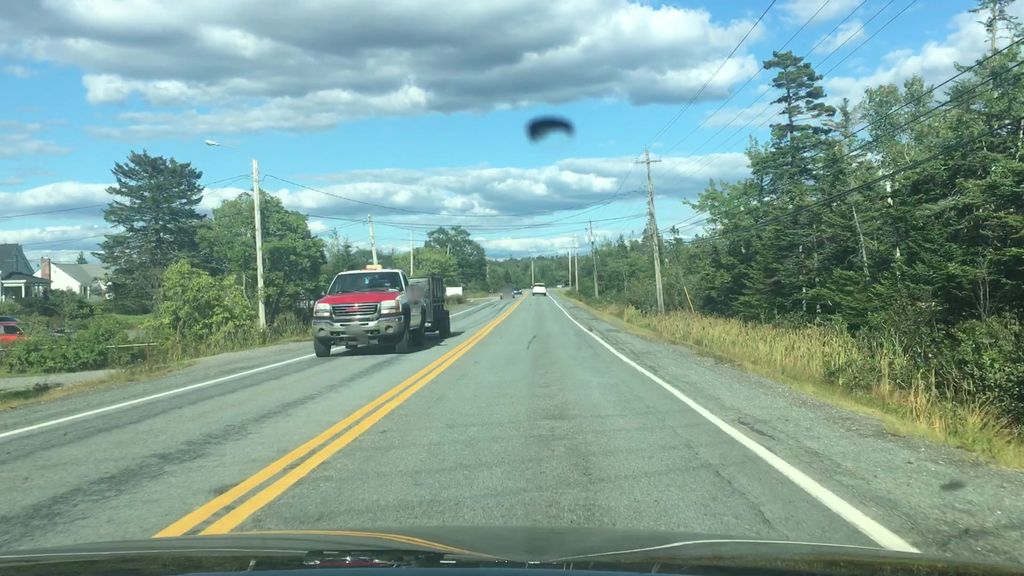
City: halifax